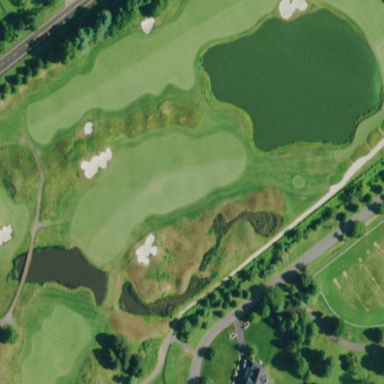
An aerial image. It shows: Rough grassy area used for golf.